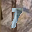
Label: 7